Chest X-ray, AP view. Patient: 20 years old, sex F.
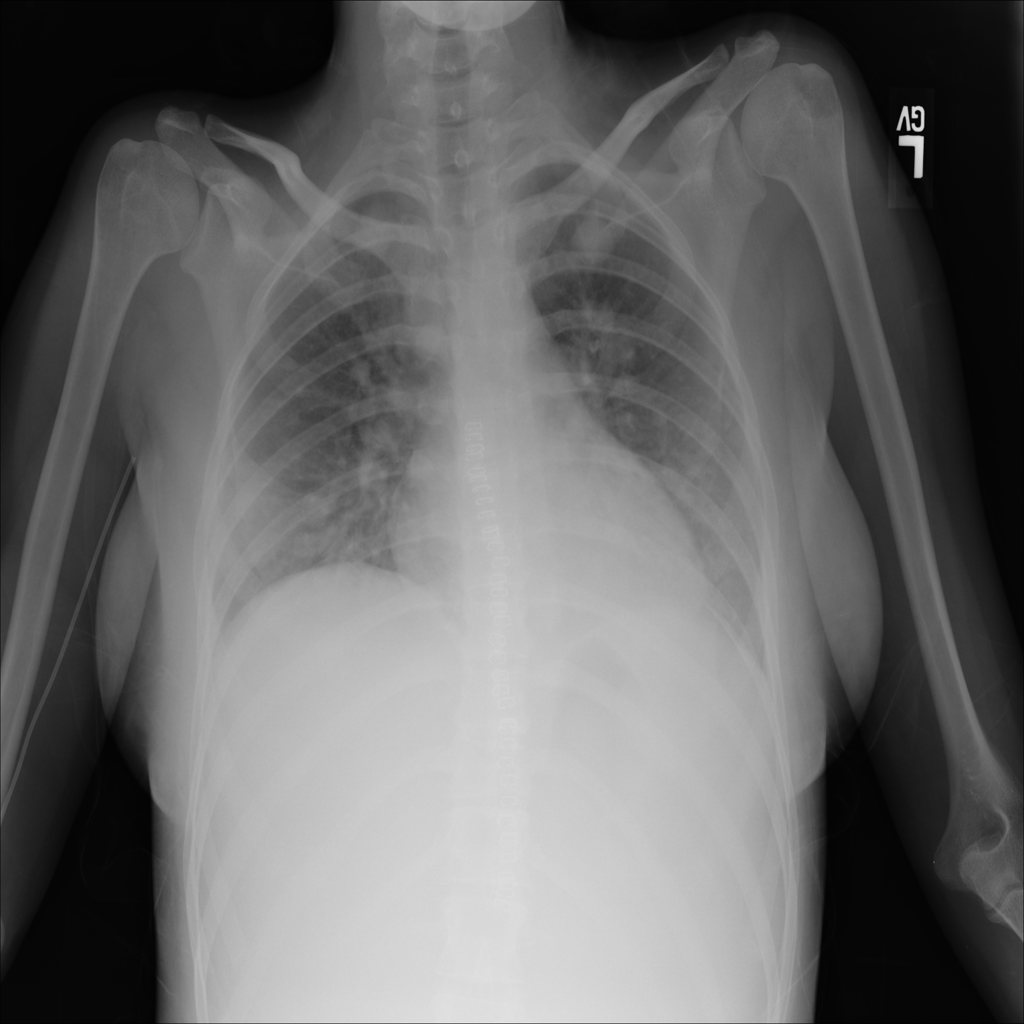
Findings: Nodule